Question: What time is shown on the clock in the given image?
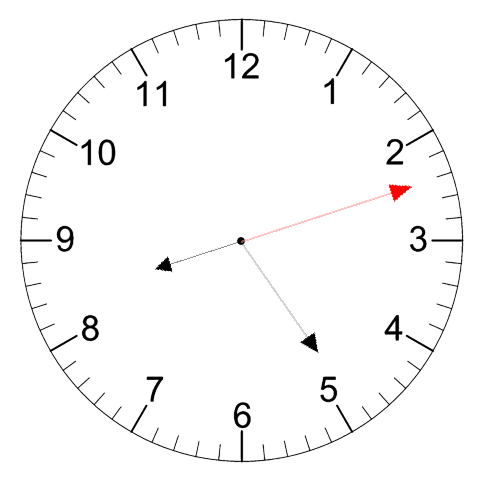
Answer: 08:24:12